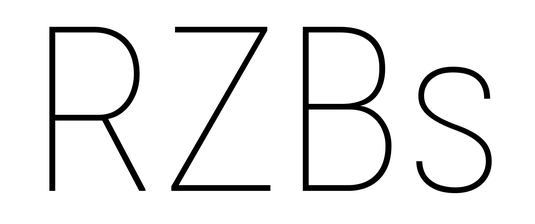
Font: Roboto_Condensed_Thin